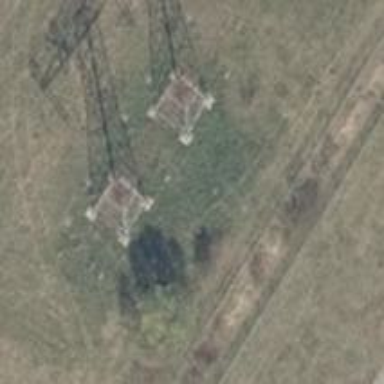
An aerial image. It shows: Three power lines with cables.